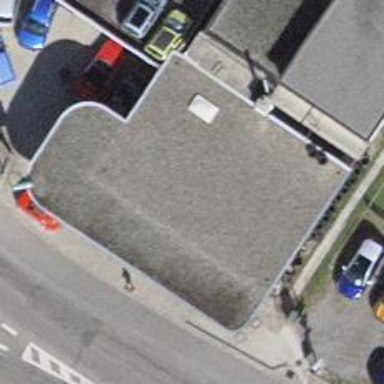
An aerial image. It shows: Fuel station.